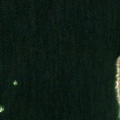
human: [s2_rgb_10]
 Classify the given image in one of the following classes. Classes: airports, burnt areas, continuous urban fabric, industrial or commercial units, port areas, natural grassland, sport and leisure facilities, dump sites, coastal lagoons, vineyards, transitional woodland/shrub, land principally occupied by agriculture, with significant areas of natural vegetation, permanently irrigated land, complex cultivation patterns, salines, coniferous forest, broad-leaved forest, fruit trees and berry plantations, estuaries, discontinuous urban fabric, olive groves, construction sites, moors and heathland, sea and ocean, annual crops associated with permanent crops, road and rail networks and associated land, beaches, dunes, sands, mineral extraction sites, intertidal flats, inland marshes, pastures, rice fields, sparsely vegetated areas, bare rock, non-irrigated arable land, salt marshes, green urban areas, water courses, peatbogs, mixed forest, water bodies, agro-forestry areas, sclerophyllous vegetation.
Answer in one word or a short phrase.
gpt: mixed forest, sea and ocean